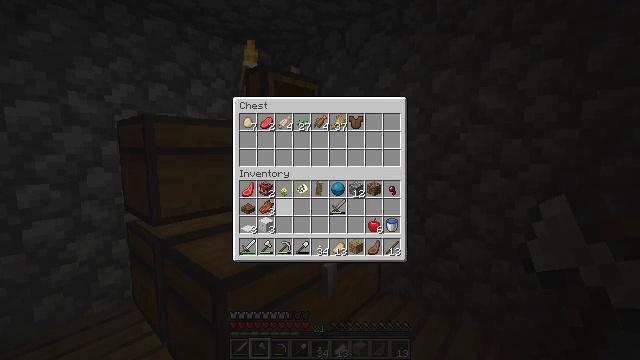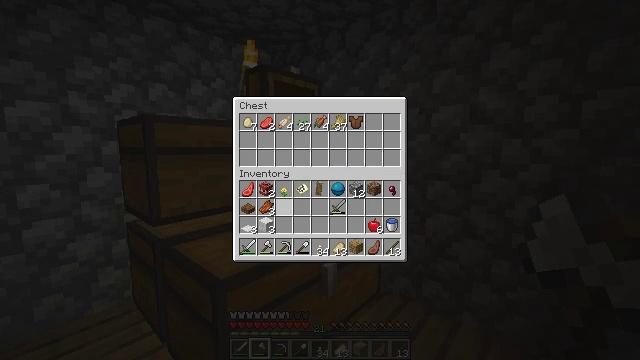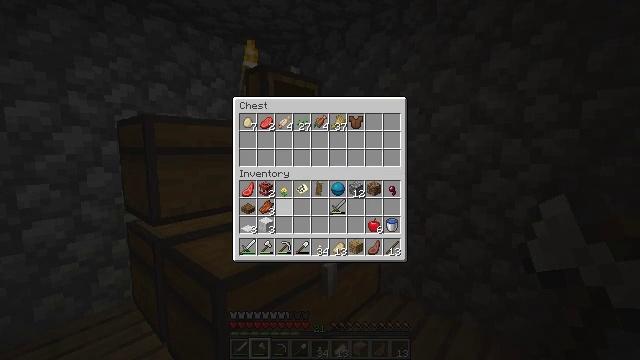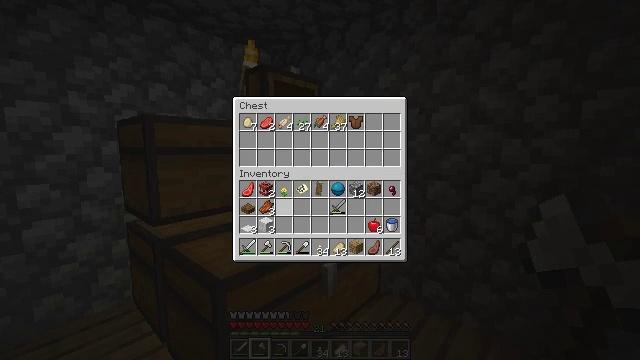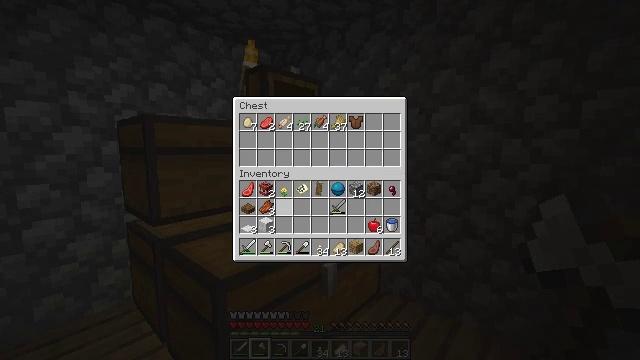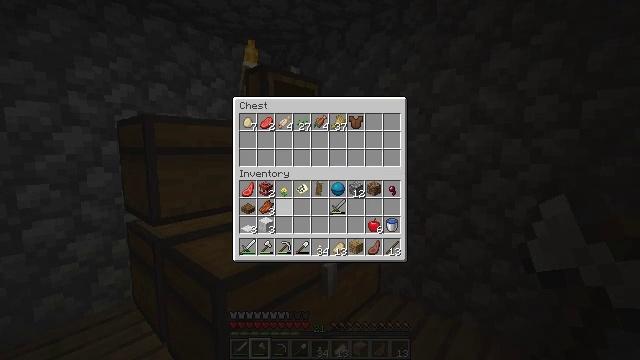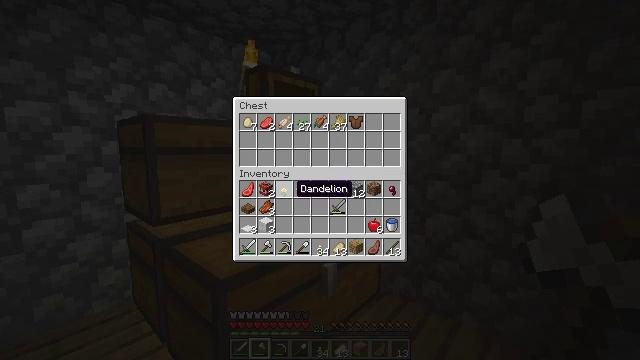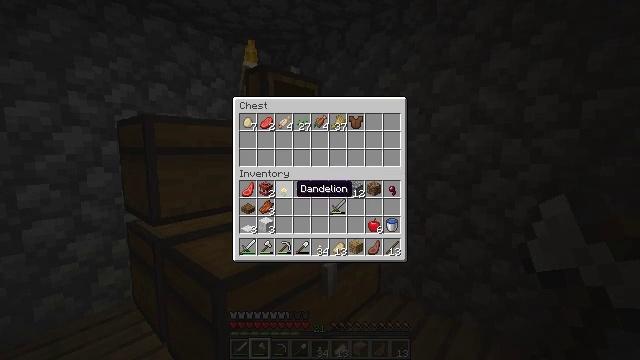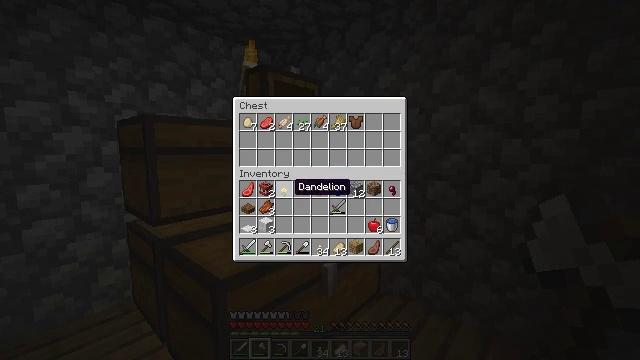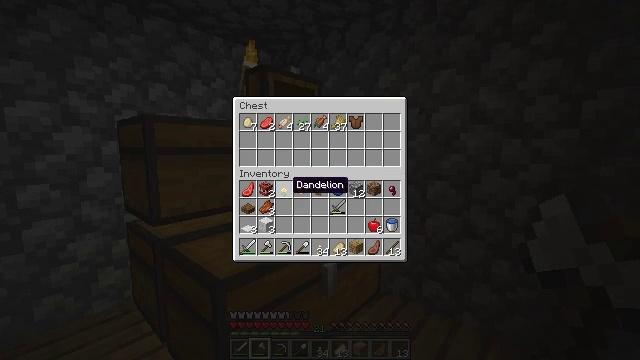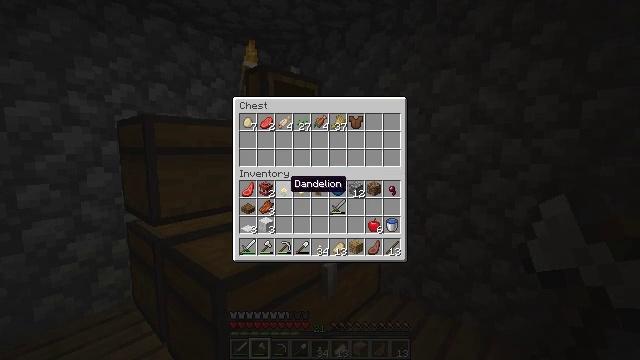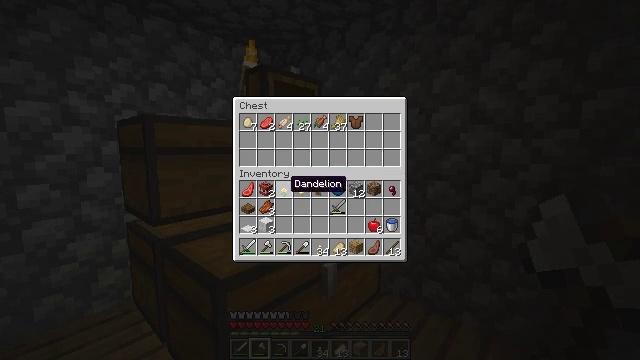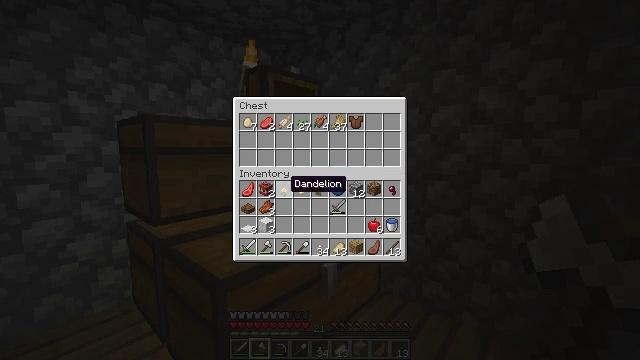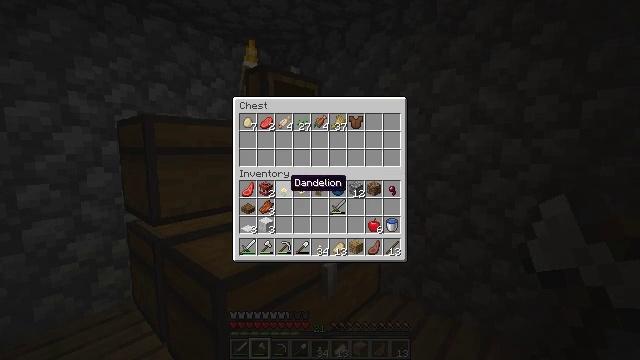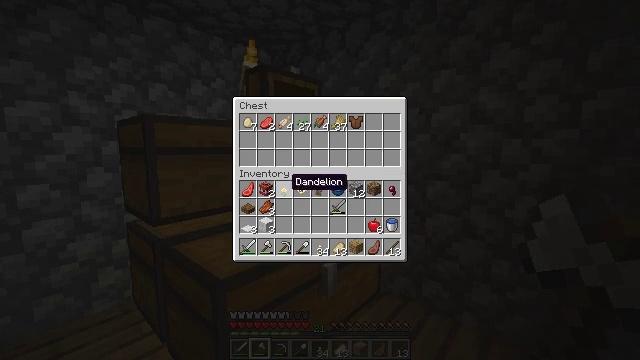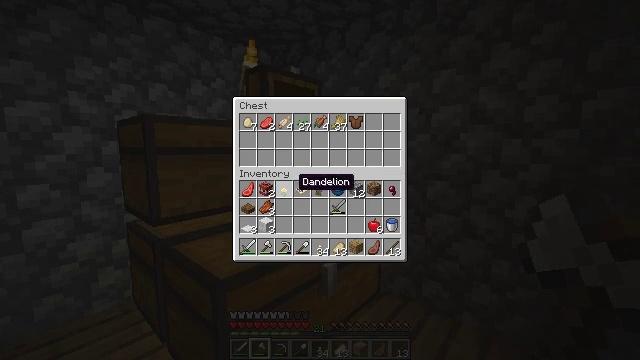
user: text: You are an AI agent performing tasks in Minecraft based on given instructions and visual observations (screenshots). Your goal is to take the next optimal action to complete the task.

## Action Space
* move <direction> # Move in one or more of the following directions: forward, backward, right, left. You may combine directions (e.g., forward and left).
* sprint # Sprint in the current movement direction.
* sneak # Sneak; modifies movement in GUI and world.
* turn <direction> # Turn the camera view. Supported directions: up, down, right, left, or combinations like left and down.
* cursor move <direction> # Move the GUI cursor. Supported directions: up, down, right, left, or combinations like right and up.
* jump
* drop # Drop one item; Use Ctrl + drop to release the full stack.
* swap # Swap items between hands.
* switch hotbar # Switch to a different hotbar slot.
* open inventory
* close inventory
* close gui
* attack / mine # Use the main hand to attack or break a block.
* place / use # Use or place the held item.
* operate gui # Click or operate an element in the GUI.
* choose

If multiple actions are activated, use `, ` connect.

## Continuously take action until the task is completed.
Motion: motion action
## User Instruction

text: Reclaim the chest into your inventory.
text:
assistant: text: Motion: no_op
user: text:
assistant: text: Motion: no_op
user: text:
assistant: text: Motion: no_op
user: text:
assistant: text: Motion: no_op
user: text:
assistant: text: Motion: no_op
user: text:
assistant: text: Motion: no_op
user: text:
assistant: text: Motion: no_op
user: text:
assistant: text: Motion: no_op
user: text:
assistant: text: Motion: no_op
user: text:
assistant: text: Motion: no_op
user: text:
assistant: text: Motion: no_op
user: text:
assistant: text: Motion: no_op
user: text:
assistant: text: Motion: sneak
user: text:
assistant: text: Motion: sneak
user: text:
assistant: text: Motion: sneak, cursor move right
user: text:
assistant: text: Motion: sneak, cursor move right
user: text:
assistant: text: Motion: sneak
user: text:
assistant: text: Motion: sneak
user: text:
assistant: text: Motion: sneak
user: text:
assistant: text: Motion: sneak
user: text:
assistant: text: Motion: sneak
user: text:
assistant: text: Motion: sneak
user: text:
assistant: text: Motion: sneak, cursor move right and down
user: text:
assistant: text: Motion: sneak, cursor move right
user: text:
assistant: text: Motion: sneak
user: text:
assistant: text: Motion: sneak
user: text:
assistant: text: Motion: sneak
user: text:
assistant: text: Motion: sneak
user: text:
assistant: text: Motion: sneak
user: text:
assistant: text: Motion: sneak